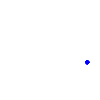
Particle: kaon